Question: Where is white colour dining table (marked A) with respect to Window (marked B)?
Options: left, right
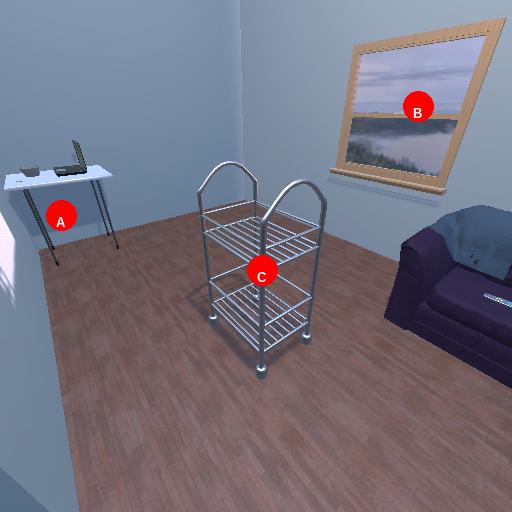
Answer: left